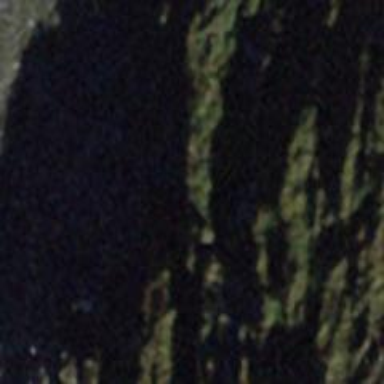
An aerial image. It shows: Cliff in nature.